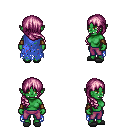
a pixel art fantasy rpg character, female body template, orc, green skin, blue tattered cape, magenta pants, pink right-swept hairstyle, cloth bracers, gray slippers, four views (front, back, left, right), 2x2 character sprite sheet, small pixel art, hard edges, no anti-aliasing